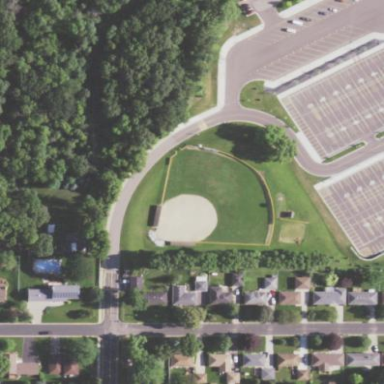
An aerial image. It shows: Baseball pitch for leisure land activities.